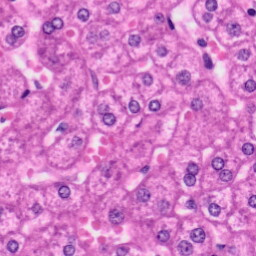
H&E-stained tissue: Liver